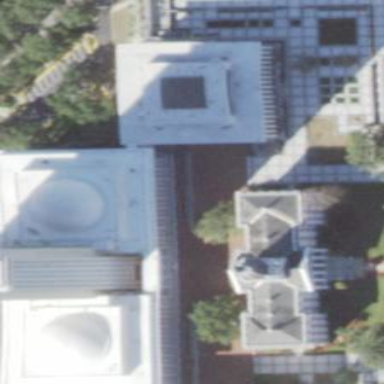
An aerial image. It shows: Government office building with distinctive dome-shaped roof.